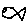
Label: fish